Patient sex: F
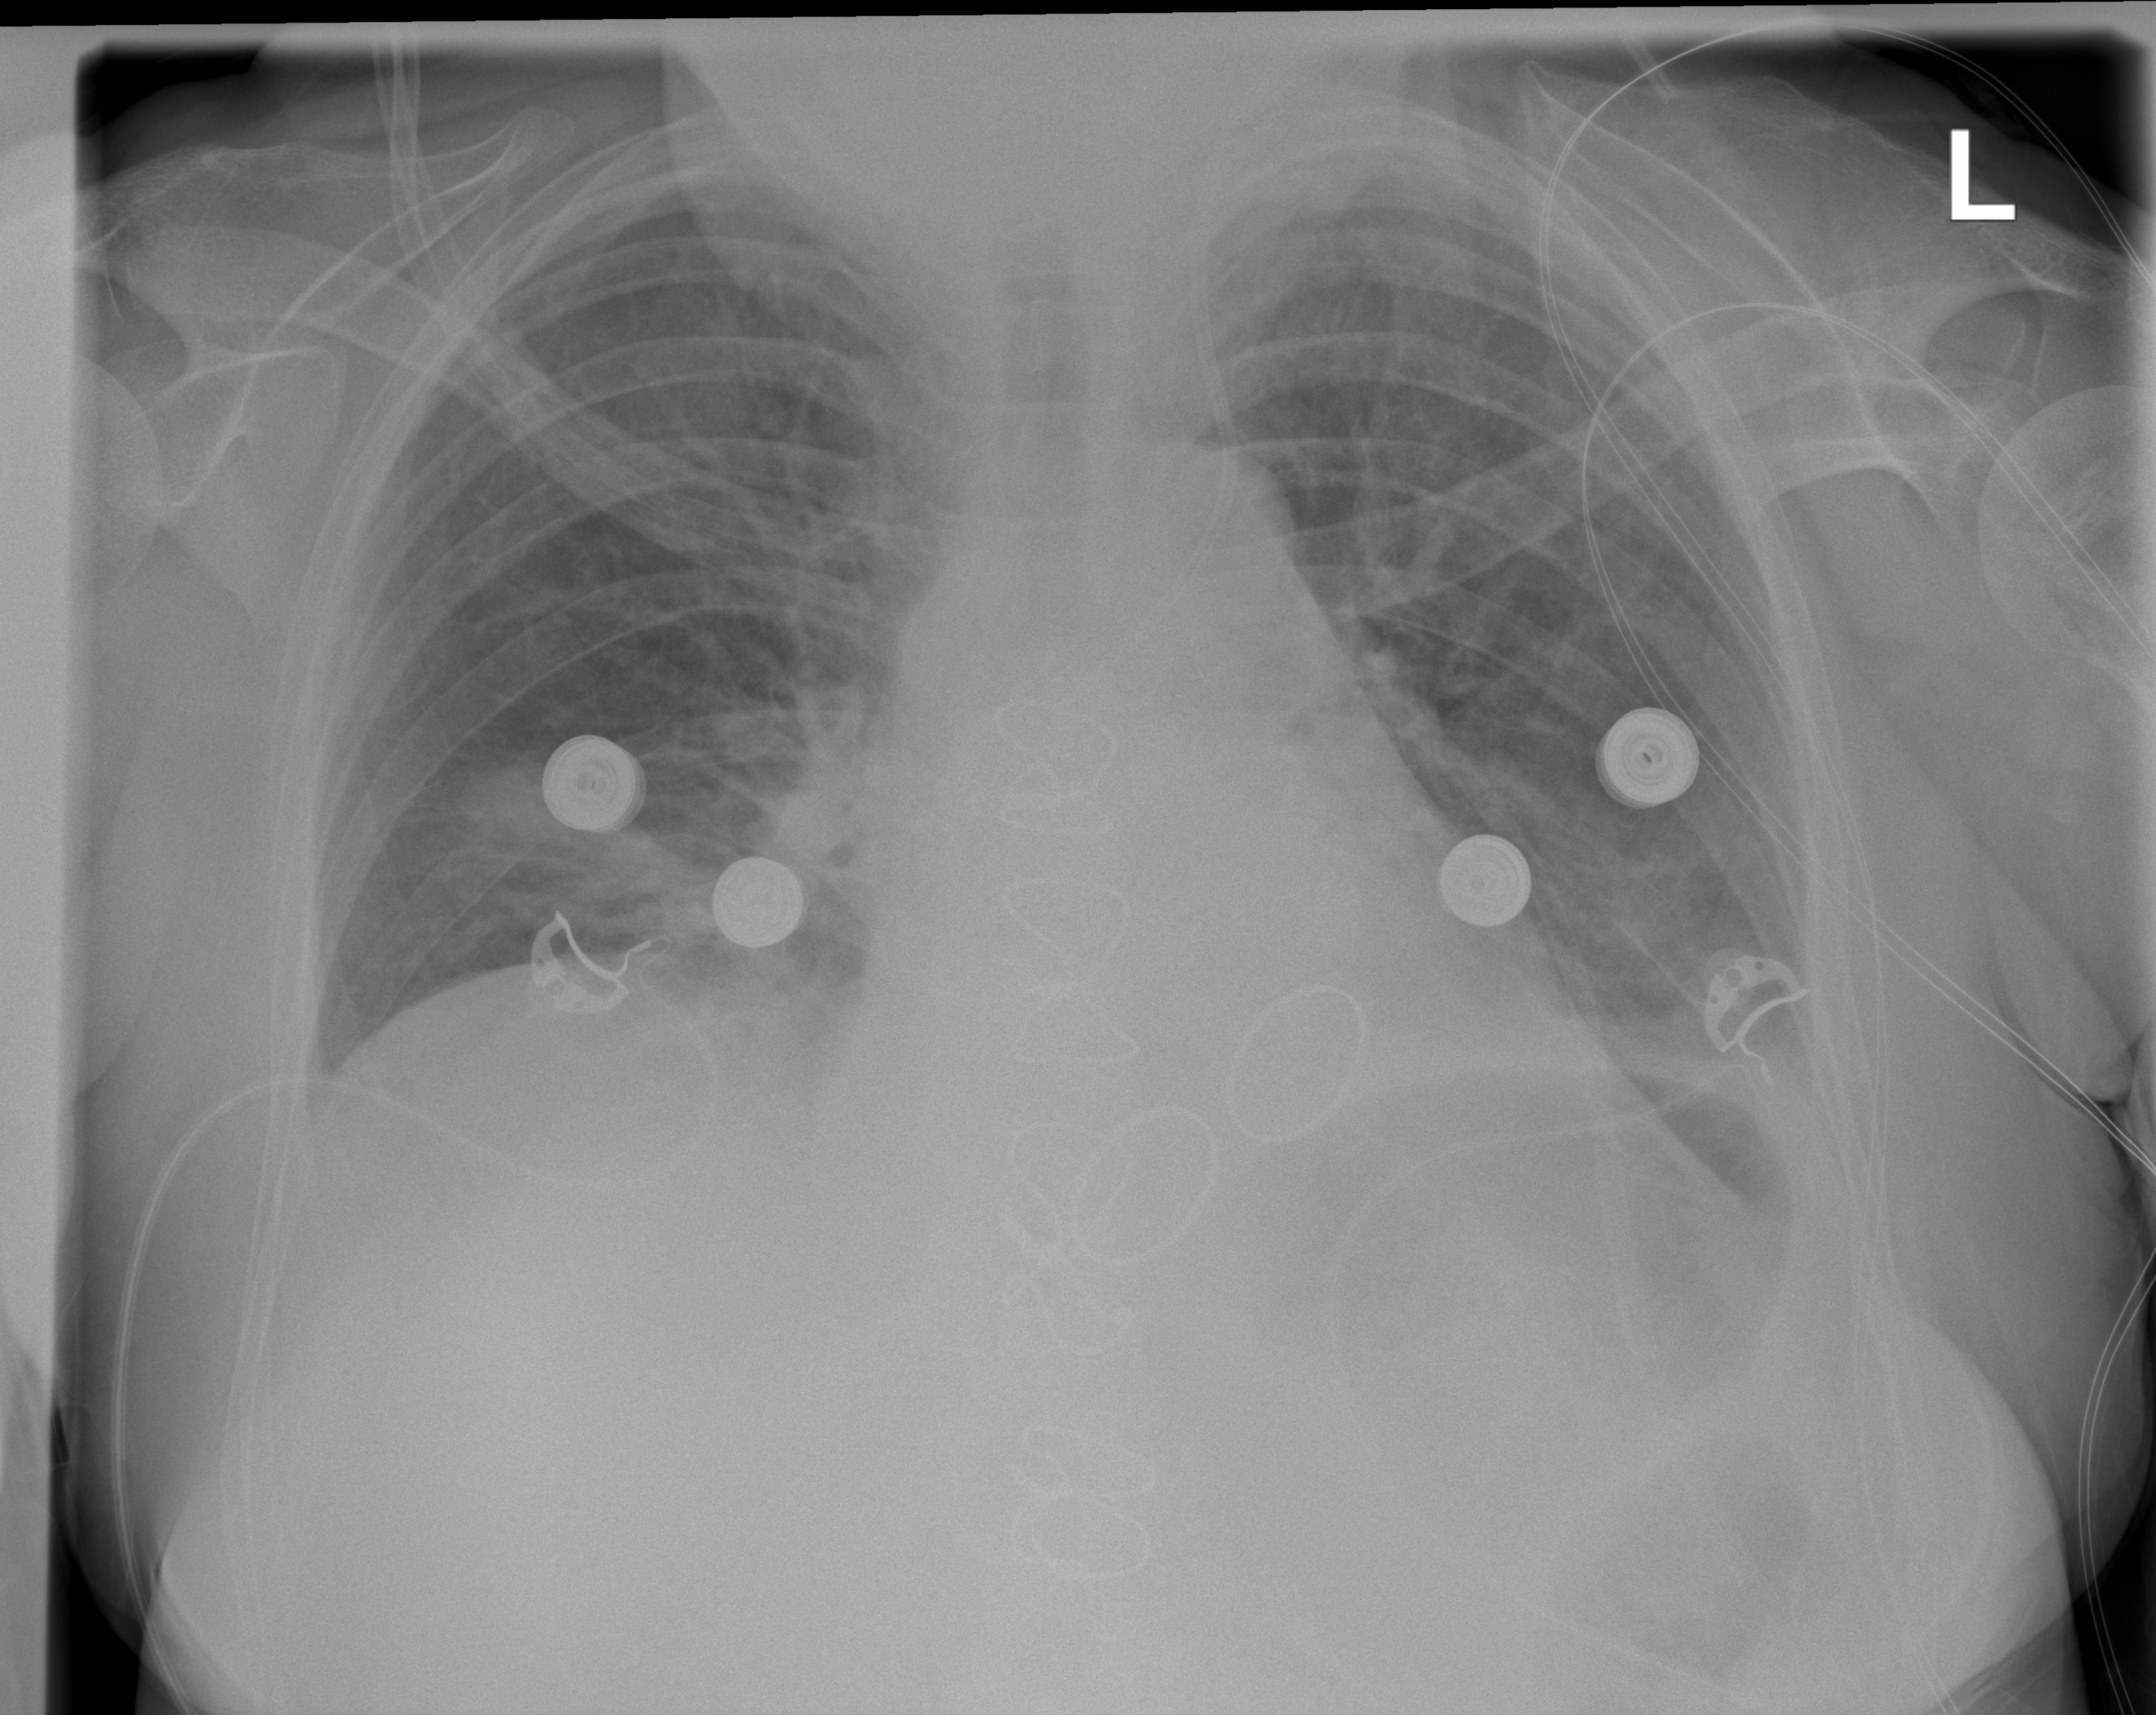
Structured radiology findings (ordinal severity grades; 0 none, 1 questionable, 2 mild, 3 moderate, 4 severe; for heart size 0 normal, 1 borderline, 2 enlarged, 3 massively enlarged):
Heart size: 2
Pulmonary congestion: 2
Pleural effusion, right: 0
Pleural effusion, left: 2
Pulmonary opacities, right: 2
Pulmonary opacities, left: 0
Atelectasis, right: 2
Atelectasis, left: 2